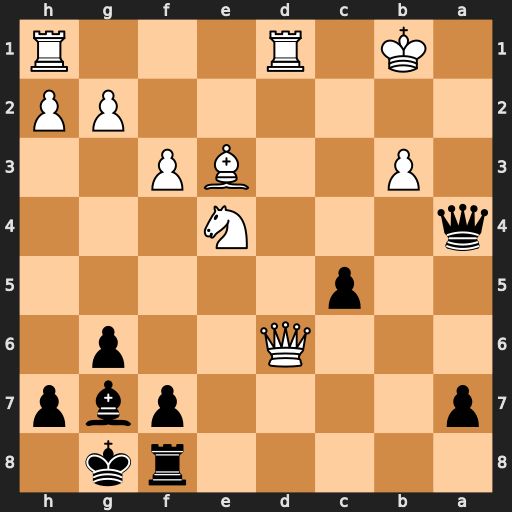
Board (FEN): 5rk1/p4pbp/3Q2p1/2p5/q3N3/1P2BP2/6PP/1K1R3R
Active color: b
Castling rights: -
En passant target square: -
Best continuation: Qxb3+ Kc1 Qb2#